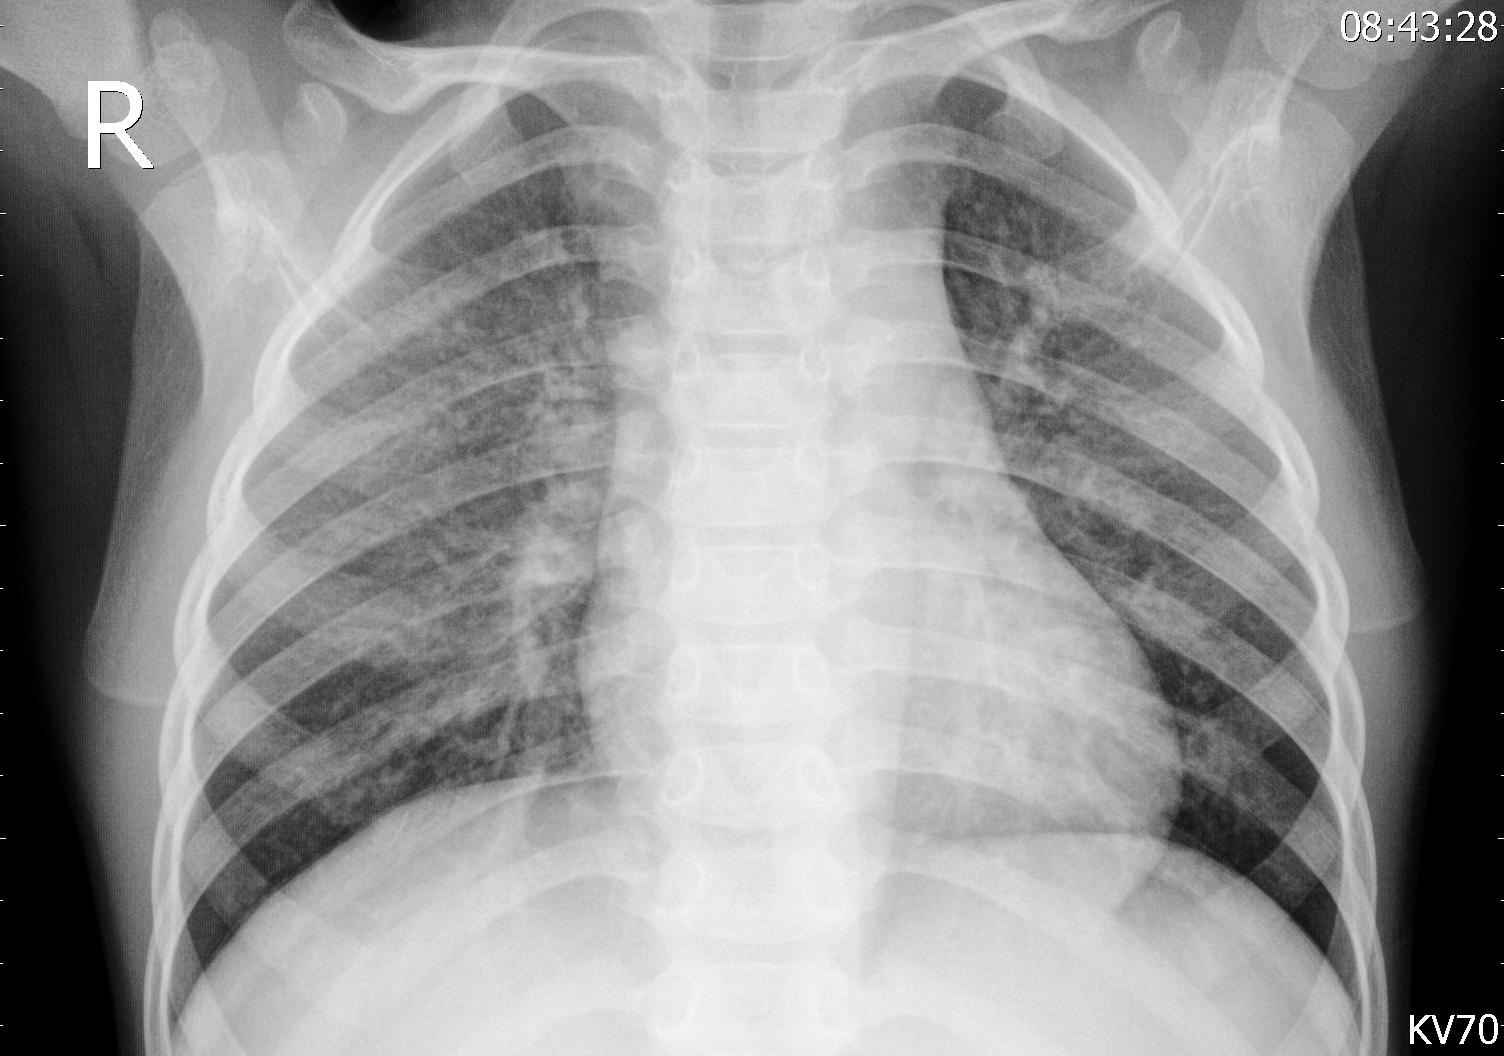
Diagnosis: PNEUMONIA